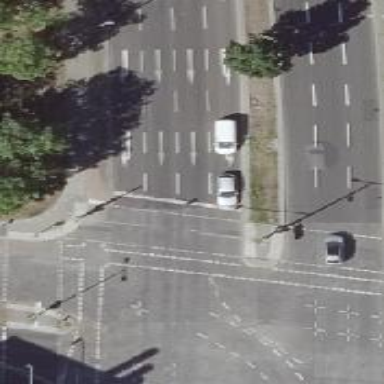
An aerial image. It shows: Primary road with asphalt surface.